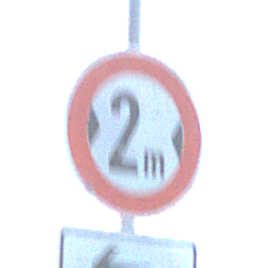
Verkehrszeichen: TatsaechlicheBreite2
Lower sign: RichtungsangabeDurchPfeile2
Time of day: SunriseSunset
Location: Outdoor (Nature)
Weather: Clear
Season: Winter
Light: Natural